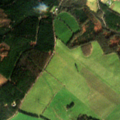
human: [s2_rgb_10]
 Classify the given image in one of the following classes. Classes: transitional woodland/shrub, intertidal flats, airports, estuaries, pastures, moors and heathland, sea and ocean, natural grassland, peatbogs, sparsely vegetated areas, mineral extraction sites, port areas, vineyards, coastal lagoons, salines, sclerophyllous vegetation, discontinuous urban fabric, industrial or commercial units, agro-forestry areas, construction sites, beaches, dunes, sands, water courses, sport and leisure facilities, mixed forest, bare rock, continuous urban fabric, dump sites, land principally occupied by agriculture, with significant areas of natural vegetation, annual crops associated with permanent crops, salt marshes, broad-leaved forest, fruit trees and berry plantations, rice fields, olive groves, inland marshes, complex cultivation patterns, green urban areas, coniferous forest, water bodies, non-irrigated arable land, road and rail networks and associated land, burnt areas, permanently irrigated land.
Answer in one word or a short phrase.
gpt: pastures, land principally occupied by agriculture, with significant areas of natural vegetation, coniferous forest, mixed forest, transitional woodland/shrub